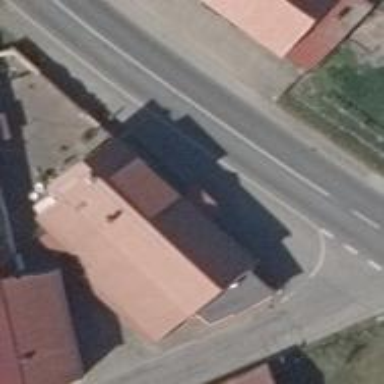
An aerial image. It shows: Restaurant.